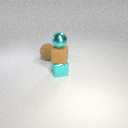
small brown rubber cube above small cyan metal cube